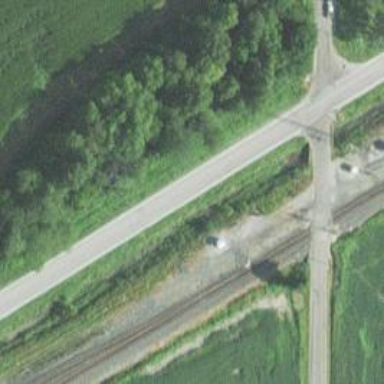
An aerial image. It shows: Railway spur junction.